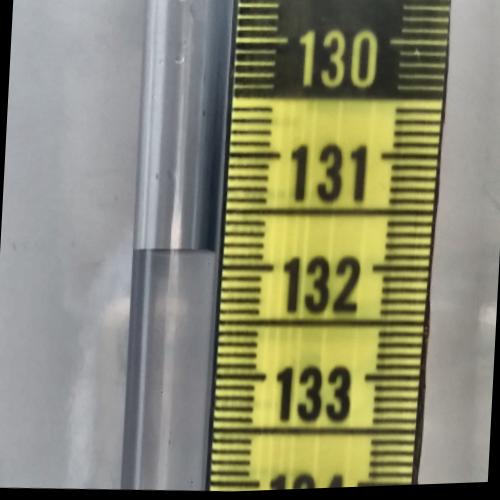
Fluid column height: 131.9 cm